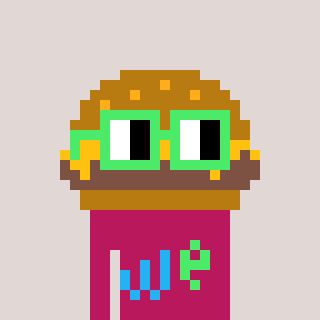
a pixel art character with square light green glasses, a burger-shaped head and a darkpink-colored body on a warm background